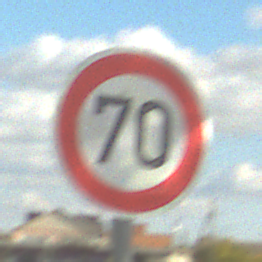
Verkehrszeichen: Geschwindigkeit70
Umgebung: Outdoor, RoadRail
Tageszeit: MorningAfternoon
Wetter: PartlyCloudy
Licht: Natural
Jahreszeit: NotSpecified
Kontrast: HighContrast